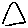
Label: triangle